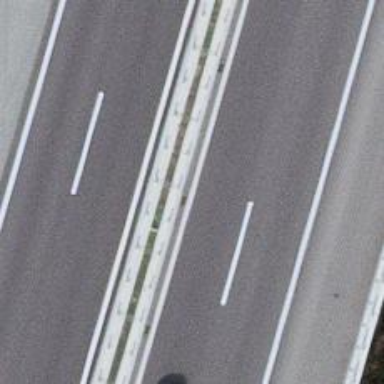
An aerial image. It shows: Asphalt bridge on motorway.